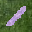
Label: 1